Question: I have a pie chart working using the datasource and delegate methods for core plot, however I'm now trying to use bindings and running into some issues.
I using the following code to bind to the arraycontroller:
'''
[graph addPlot:pieChart];
// add bindings
NSLog(@"The arranged objects are: %@", [[[self sectorAllocation] arrangedObjects] valueForKey:@"sectorPercentage"]);
[pieChart bind:CPTPieChartBindingPieSliceWidthValues toObject:[self
sectorAllocation] withKeyPath:@"arrangedObjects.sectorPercentage"
options:nil];
//Set the sorting
[[self sectorAllocation] setSortDescriptors:[NSArray arrayWithObject:
[NSSortDescriptor sortDescriptorWithKey:@"sectorPercentage" ascending:YES]]];
'''
It seems to be getting hung up on updateNormalizedData function. Based on my NSlog statement my arraycontroller is returning proper values, so I have no idea what I'm doing wrong...any suggestions?

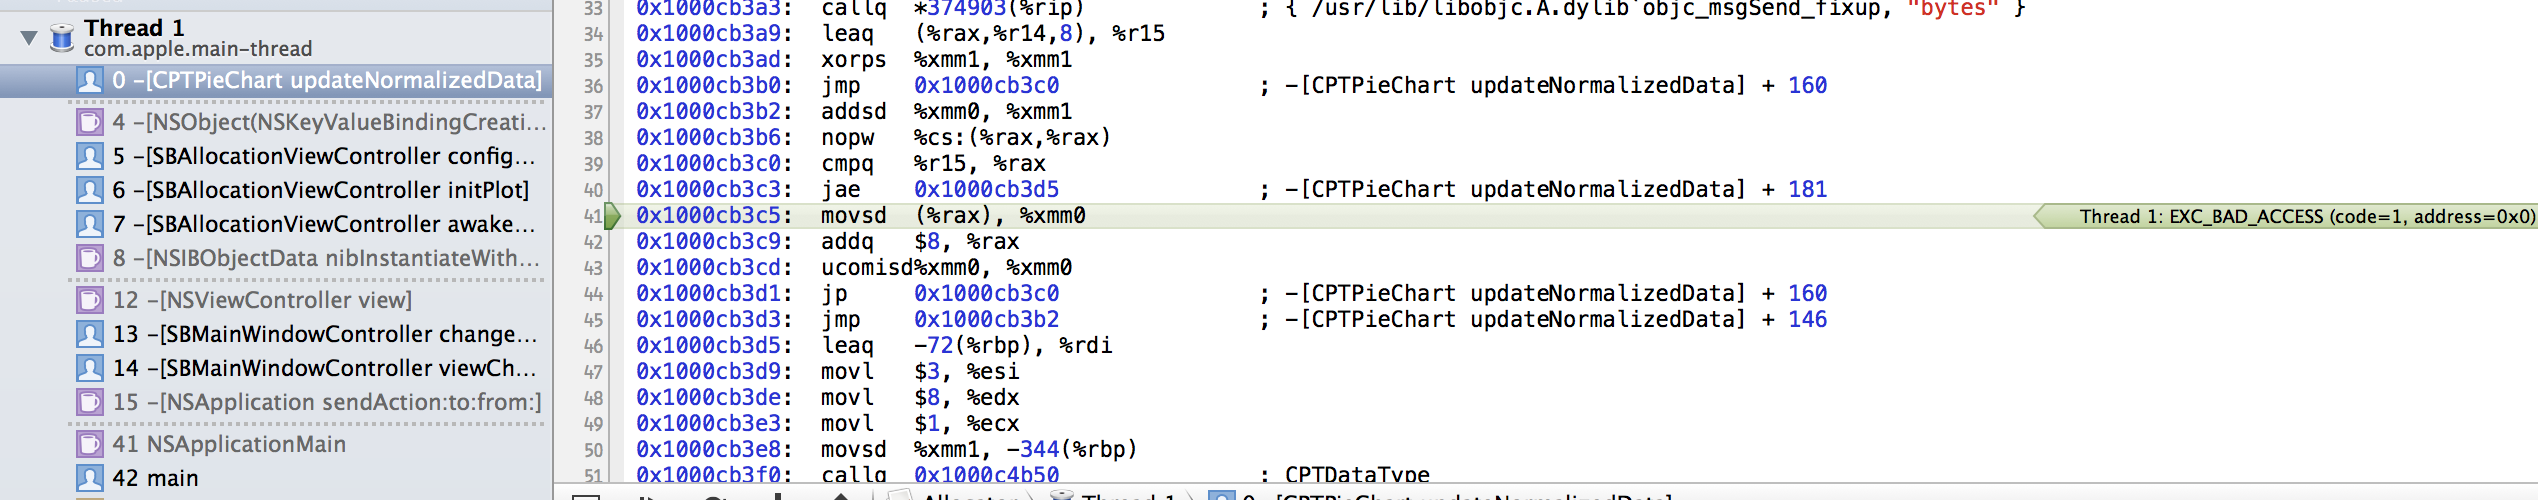
Answer: You found a bug in the pie chart. I just fixed it and pushed a change to the repository. Use Mercurial to pull the latest code. If you don't want to update the whole Core Plot library, use the change <URL> to patch your copy.